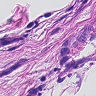
Metastatic tissue present: yes